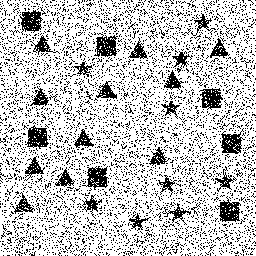
Squares: 7
Triangles: 11
Stars: 9
Total shapes: 27